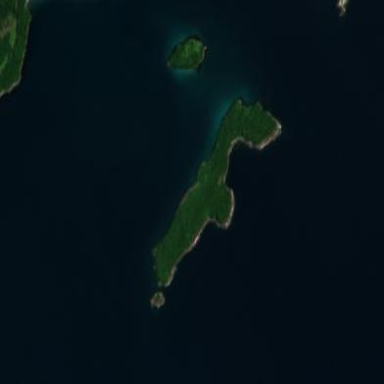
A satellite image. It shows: Islet located along the natural coastline.